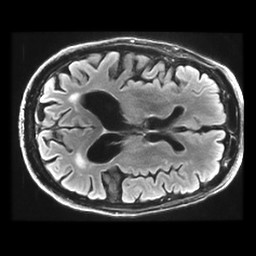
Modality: FLAIR
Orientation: axial
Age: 83
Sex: male
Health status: healthy
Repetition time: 12 s
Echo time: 0.09782 s